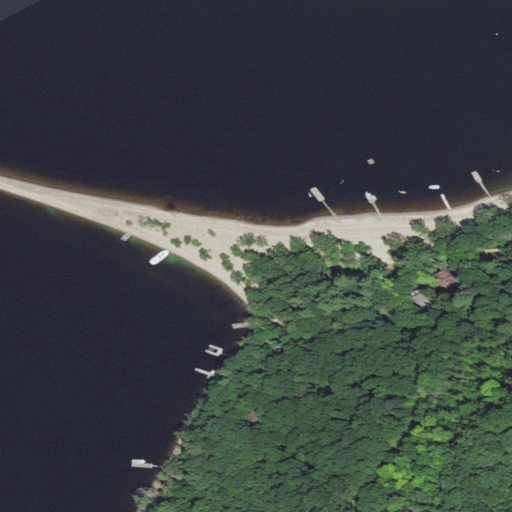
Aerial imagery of bar in Wisconsin named Catfish Bar containing open water, deciduous forest, open development, barren land, and mixed forest